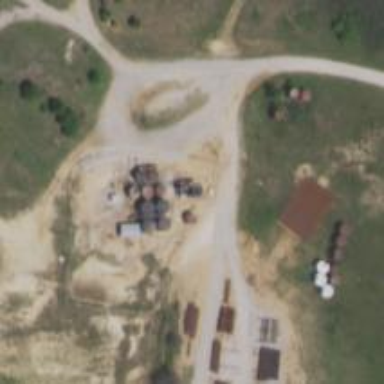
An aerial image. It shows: Storage tank that is man-made.